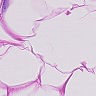
Metastatic tissue present: no